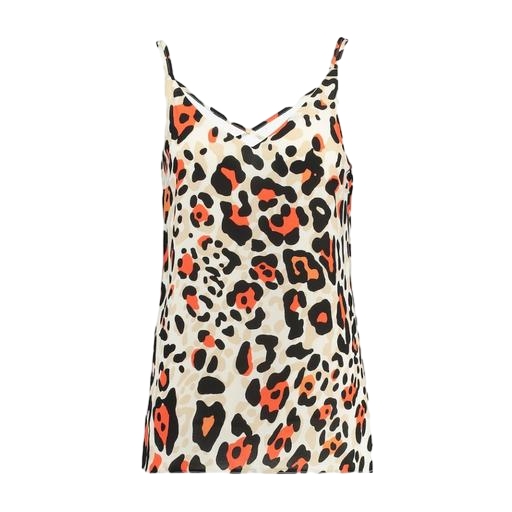
multicolor leopard print cami, multicolor scoop back cami top animal print, leopard skin print tank top, white background